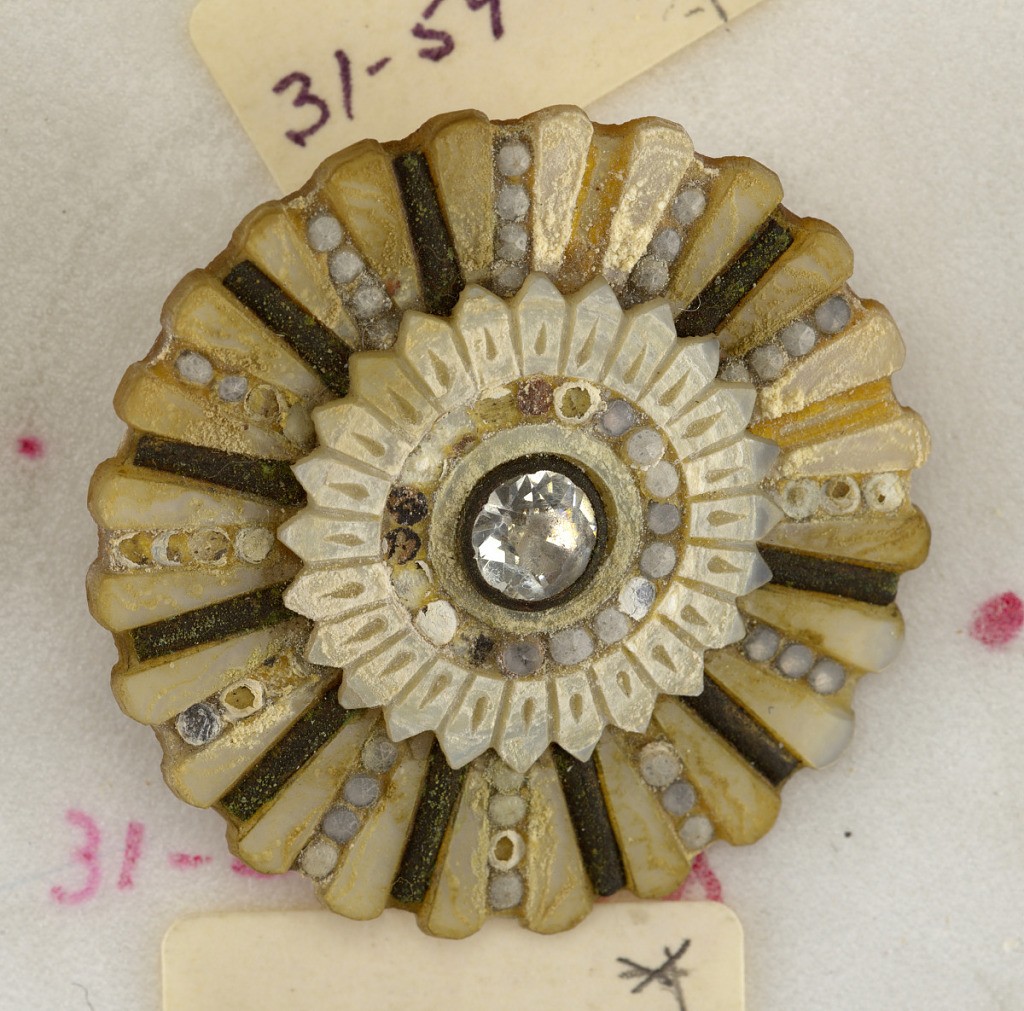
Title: Button
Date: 19th century
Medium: pearl shell and copper
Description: central brilliant of white glass set in pearl disc, cut to represent a daisy and ornamented with small brilliants and copper strips - copper shank.

On card 29